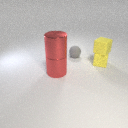
small yellow rubber cube below small yellow rubber cube